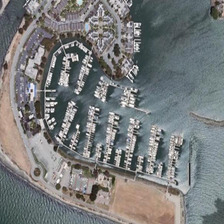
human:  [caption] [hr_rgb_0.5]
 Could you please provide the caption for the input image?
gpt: we can see a residential area and a port filled with boats .

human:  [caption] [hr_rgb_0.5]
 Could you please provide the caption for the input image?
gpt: the port is crammed with rows of ships with a park on its bank .

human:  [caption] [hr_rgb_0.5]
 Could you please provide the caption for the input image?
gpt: we can see a residential area and a port filled with boats .

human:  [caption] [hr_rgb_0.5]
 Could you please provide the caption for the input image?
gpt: we can see a residential area and a port filled with boats .

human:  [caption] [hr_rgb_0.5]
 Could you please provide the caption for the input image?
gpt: many boats are orderly in a port with a wharf .